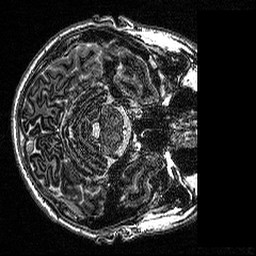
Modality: MP2RAGE
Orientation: axial
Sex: male
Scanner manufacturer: siemens
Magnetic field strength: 3 T
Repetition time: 5 s
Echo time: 0.00292 s